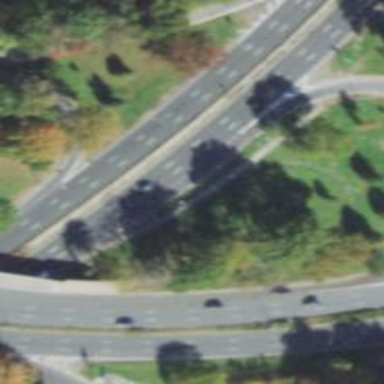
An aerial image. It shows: Motorway junction.